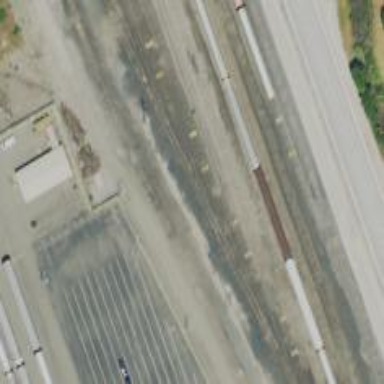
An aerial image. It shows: Railway yard in service.